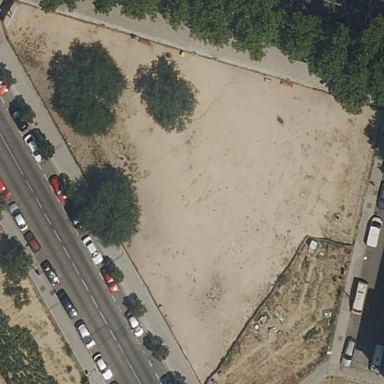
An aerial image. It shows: Dog park enclosed by fence.